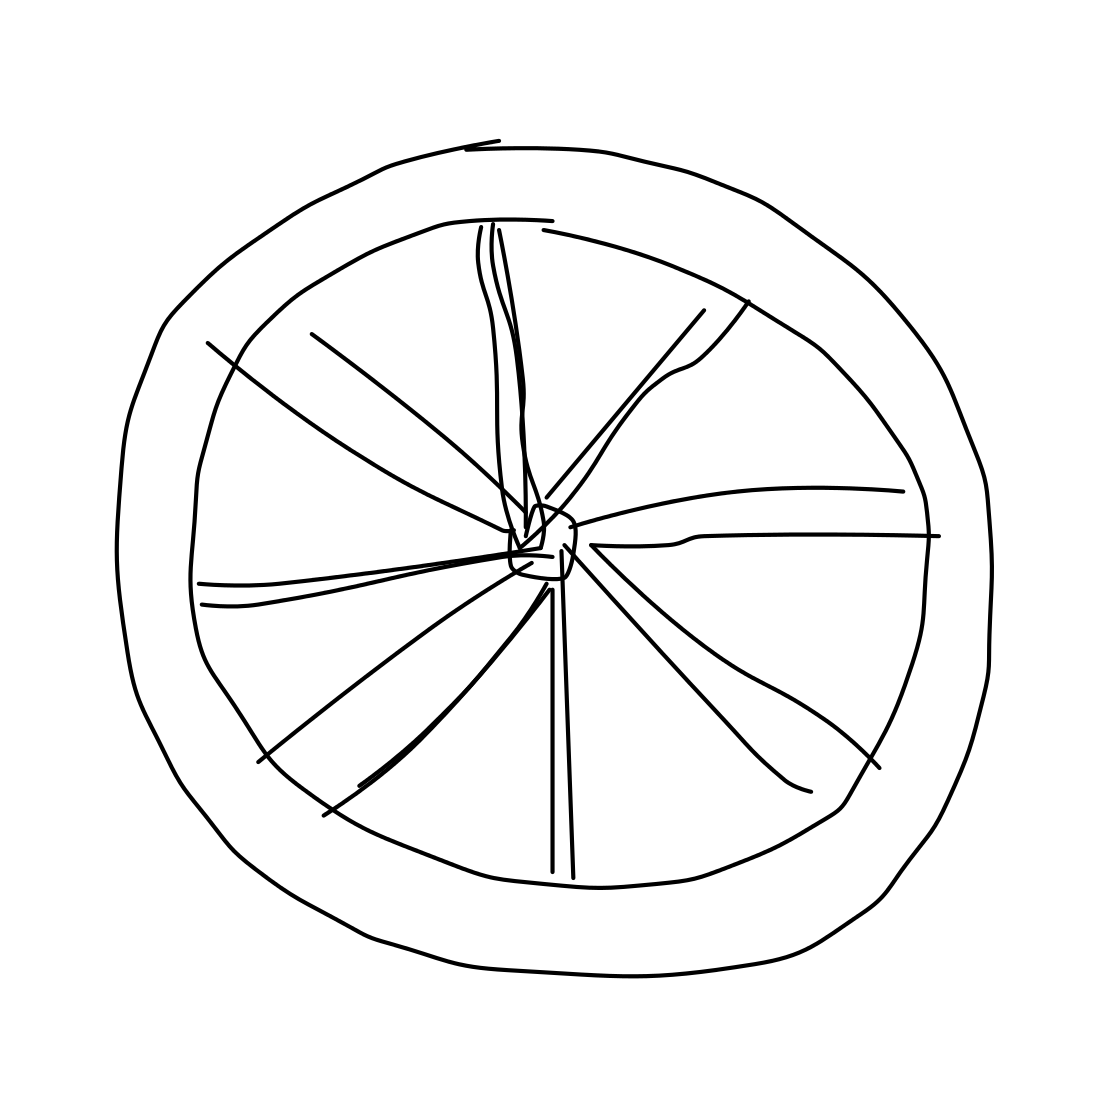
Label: wheel